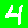
Digit: 4